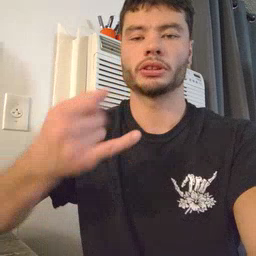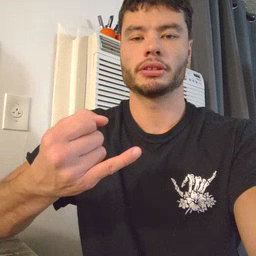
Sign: pajamas